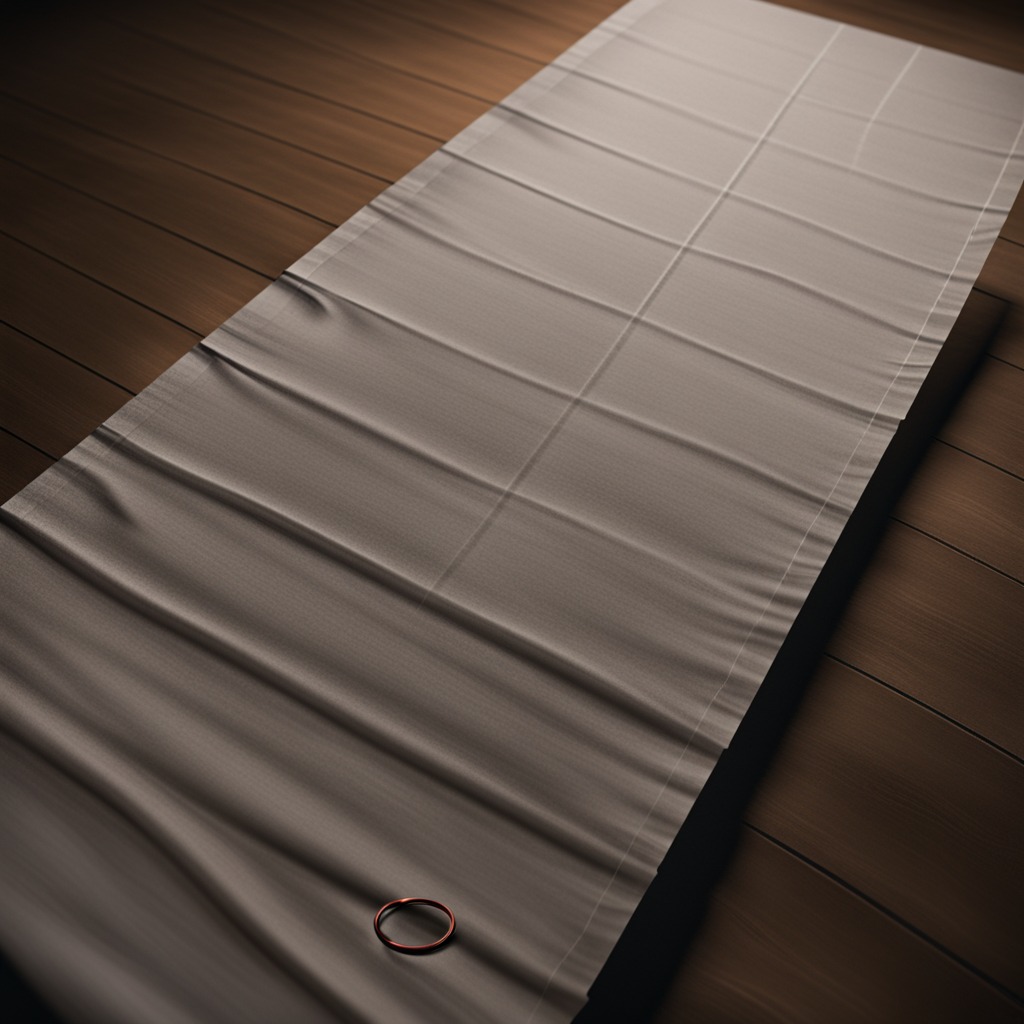
A rubber O-ring is lying on the wooden table.